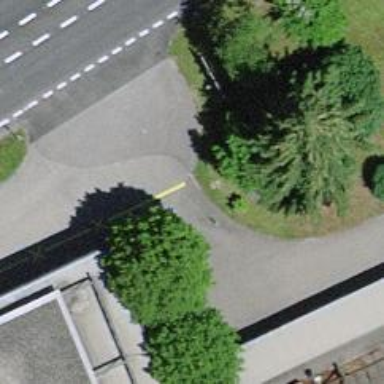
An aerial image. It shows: Metal bollard serving as barrier.